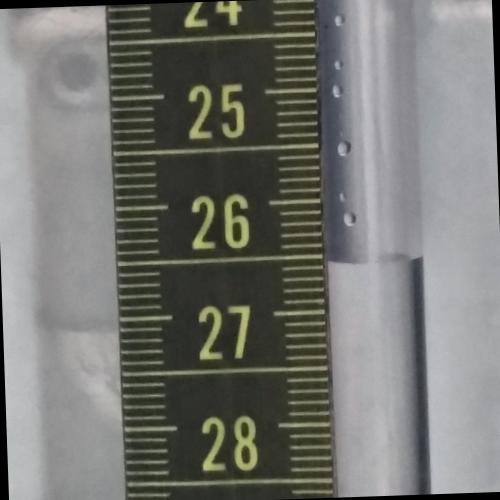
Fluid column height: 26.6 cm